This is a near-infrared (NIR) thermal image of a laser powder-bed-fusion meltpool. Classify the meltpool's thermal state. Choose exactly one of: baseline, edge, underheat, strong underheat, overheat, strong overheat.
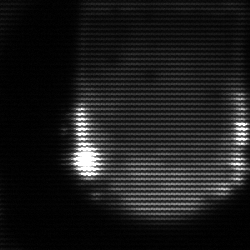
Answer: edge